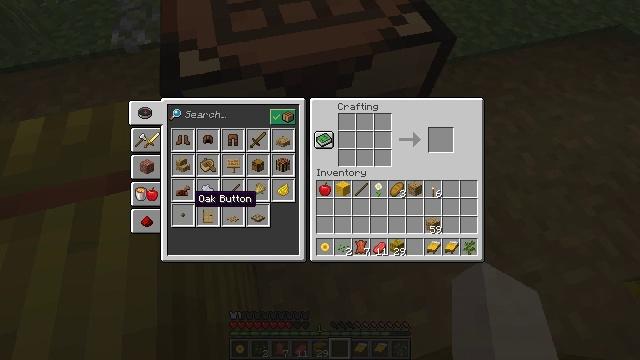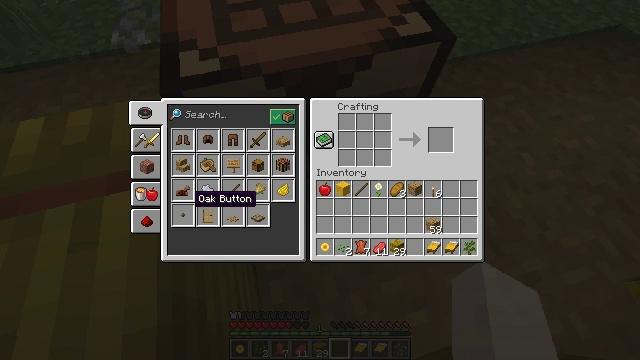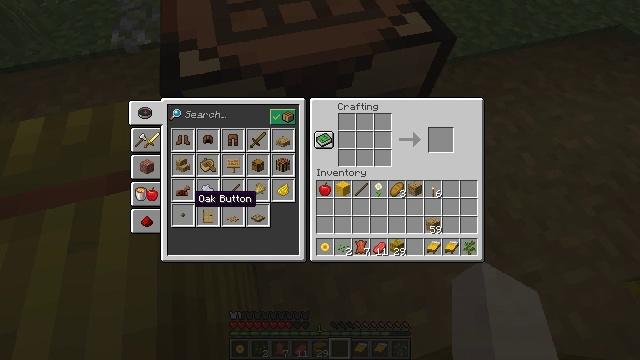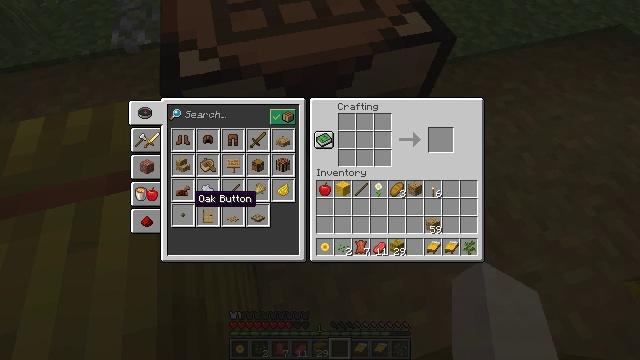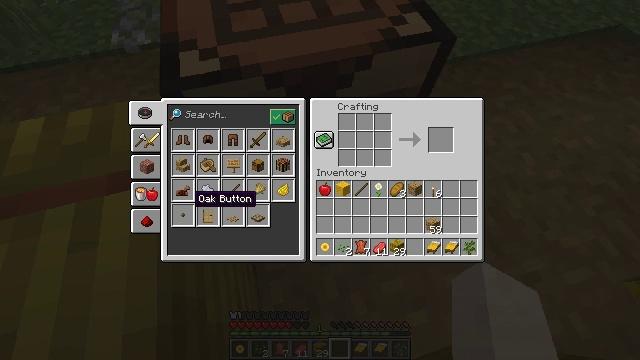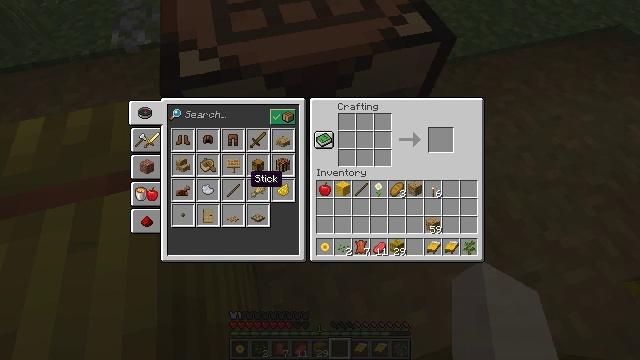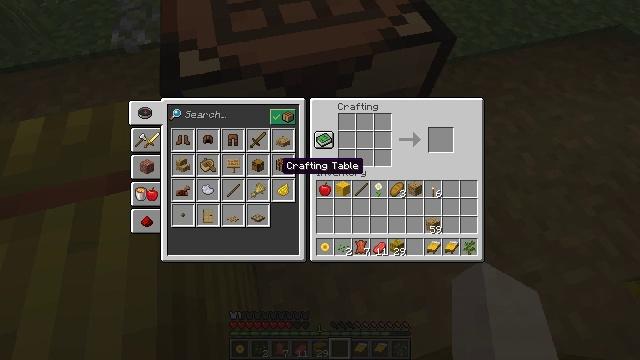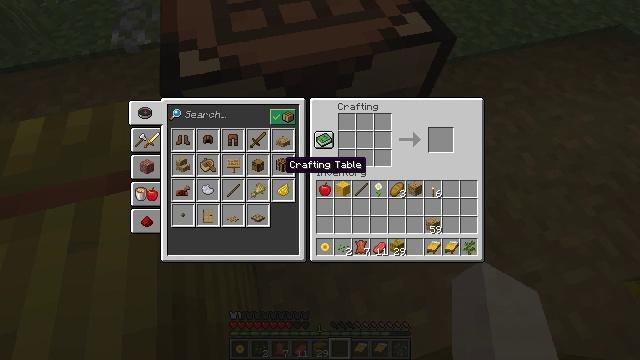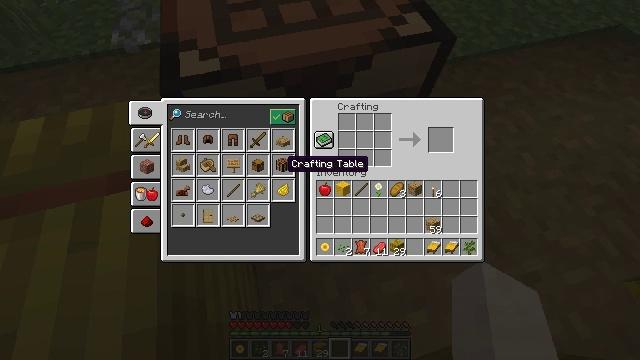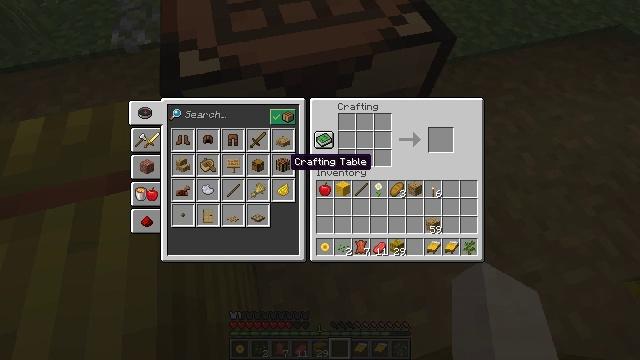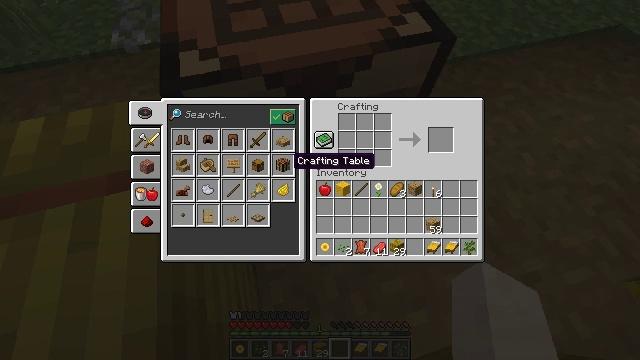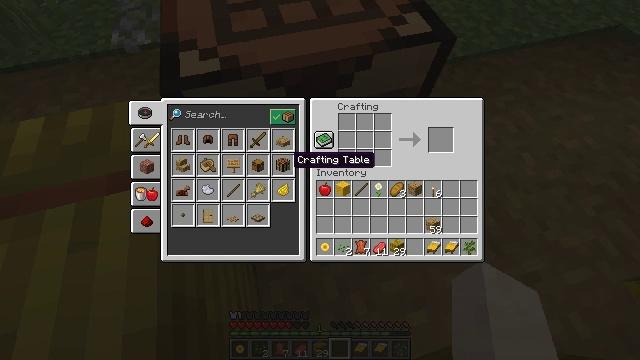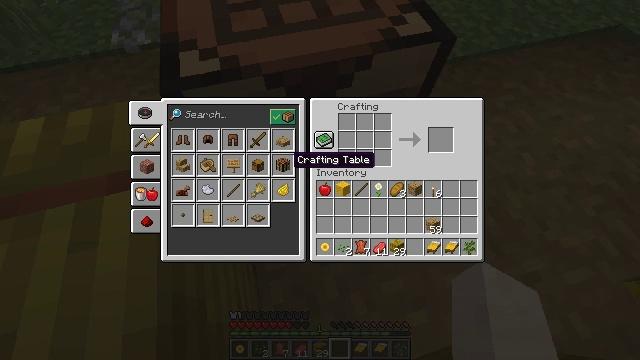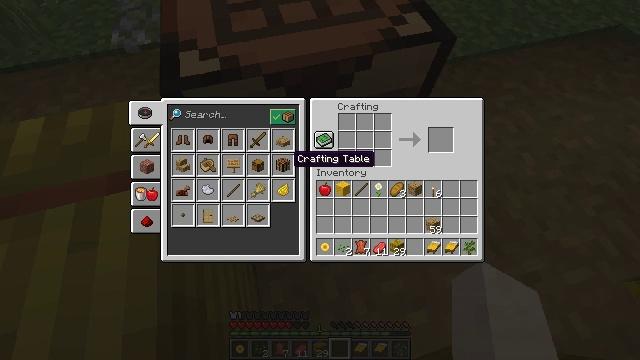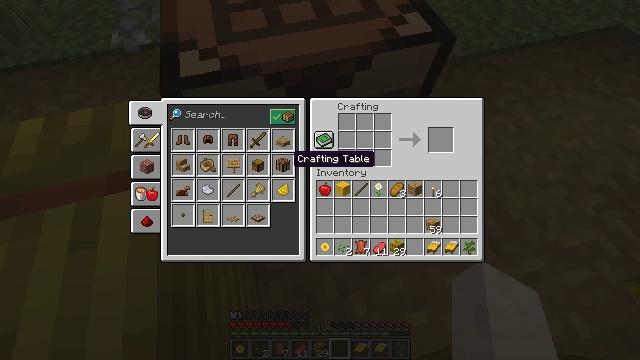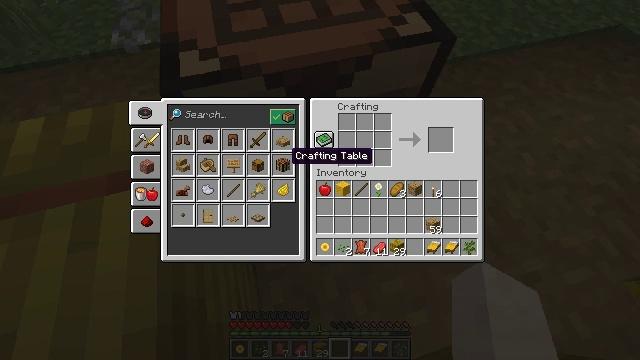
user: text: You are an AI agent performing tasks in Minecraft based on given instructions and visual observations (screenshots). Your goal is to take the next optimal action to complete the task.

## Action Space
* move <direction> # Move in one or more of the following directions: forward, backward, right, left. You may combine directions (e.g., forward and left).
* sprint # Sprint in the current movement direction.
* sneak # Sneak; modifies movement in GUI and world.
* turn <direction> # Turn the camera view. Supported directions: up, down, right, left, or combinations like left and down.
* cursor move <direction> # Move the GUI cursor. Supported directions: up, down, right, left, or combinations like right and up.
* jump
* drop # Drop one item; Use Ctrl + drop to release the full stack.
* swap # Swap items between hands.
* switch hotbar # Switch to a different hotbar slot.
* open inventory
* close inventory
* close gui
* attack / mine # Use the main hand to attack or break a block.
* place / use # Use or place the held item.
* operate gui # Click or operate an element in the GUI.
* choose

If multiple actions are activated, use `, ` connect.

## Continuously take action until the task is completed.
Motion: motion action
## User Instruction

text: Craft a leather helmet using leather.
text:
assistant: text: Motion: no_op
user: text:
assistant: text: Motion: no_op
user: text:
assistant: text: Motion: no_op
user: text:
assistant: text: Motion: no_op
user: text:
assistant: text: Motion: turn right and up
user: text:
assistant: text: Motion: turn right and up
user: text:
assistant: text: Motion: no_op
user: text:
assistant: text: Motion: no_op
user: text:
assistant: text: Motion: no_op
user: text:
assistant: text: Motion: no_op
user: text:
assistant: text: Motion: no_op
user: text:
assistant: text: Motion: no_op
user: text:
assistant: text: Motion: no_op
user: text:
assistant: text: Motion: no_op
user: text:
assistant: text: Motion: no_op
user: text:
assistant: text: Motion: turn left
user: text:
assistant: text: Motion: turn left
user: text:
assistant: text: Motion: turn left
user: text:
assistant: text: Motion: turn left
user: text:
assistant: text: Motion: no_op
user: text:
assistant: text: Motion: no_op
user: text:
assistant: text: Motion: no_op
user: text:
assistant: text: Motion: no_op
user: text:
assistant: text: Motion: no_op
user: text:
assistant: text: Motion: no_op
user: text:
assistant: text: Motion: turn left
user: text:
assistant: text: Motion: no_op
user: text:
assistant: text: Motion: no_op
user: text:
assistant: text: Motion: no_op
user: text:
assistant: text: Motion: no_op